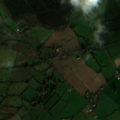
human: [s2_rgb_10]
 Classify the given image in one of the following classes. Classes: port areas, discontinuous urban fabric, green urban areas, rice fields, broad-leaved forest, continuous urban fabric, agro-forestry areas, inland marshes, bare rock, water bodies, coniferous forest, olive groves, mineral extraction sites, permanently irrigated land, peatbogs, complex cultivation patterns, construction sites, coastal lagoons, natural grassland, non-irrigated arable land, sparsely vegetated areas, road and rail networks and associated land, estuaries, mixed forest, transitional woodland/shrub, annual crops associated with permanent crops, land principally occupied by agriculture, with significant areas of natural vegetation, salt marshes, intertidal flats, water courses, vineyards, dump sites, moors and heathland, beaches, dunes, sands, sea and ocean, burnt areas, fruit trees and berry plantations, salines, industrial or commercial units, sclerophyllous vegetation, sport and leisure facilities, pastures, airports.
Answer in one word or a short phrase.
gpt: pastures, coniferous forest, mixed forest